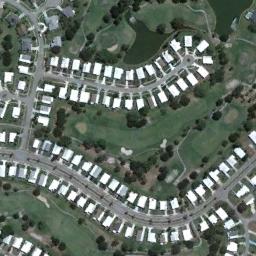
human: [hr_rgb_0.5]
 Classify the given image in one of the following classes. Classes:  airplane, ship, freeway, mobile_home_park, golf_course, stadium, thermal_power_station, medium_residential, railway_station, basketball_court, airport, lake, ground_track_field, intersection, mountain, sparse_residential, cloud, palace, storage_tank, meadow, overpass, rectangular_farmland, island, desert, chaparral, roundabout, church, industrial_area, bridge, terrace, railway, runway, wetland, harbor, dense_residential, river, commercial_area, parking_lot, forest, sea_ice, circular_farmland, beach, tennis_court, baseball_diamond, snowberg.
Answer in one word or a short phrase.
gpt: mobile_home_park